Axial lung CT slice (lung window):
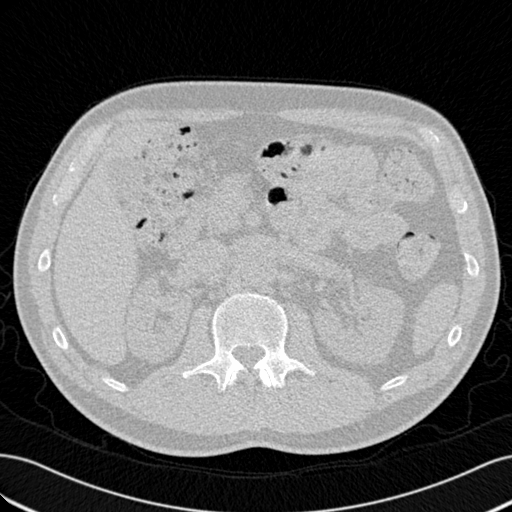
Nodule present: no